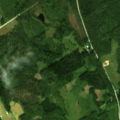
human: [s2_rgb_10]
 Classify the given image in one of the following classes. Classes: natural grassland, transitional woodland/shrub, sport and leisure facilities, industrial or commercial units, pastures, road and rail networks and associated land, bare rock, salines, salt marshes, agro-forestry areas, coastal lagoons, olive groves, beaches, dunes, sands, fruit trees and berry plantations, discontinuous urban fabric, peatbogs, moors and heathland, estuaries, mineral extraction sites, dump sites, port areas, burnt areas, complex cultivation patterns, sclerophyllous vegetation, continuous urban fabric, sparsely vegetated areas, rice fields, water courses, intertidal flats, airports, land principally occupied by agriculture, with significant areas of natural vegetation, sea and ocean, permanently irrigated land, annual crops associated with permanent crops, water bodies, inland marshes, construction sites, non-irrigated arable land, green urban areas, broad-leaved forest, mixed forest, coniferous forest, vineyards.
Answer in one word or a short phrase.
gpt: land principally occupied by agriculture, with significant areas of natural vegetation, coniferous forest, mixed forest, transitional woodland/shrub